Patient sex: M
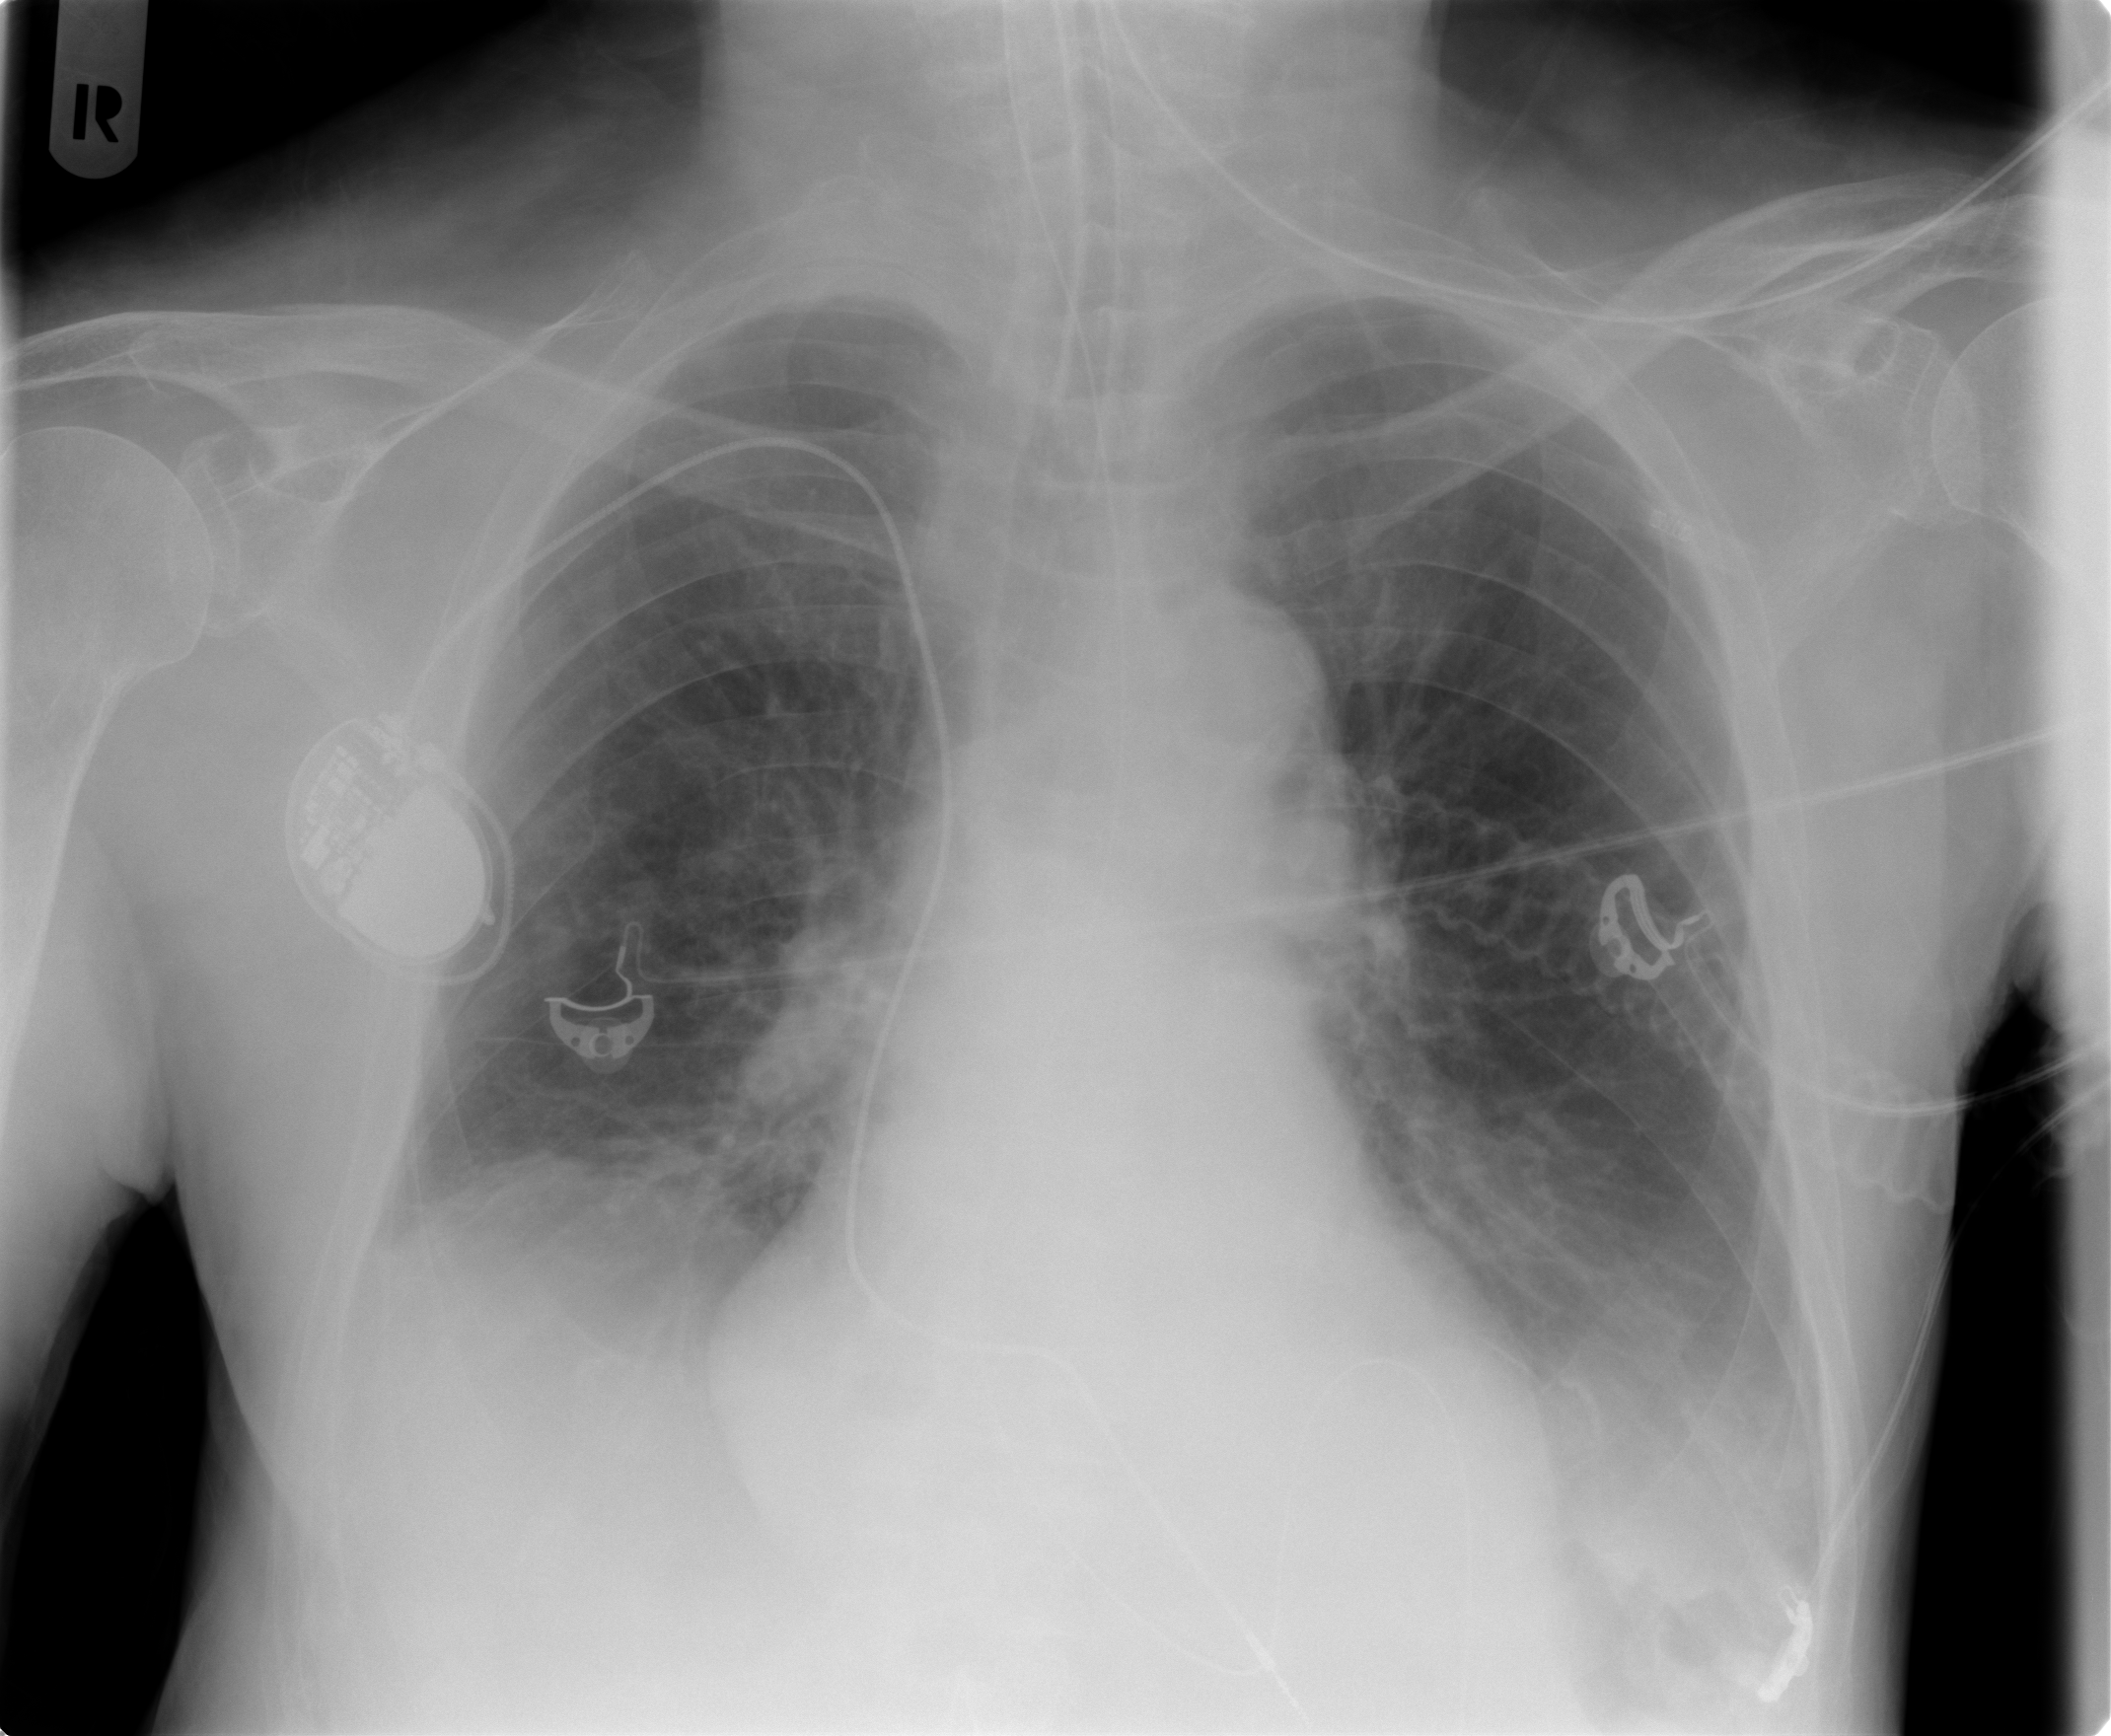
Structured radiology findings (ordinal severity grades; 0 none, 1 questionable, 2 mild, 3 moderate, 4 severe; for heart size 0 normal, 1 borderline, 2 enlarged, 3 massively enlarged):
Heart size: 0
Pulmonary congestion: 2
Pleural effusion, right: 1
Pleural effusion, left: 2
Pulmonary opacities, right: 0
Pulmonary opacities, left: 0
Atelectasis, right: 1
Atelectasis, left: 0